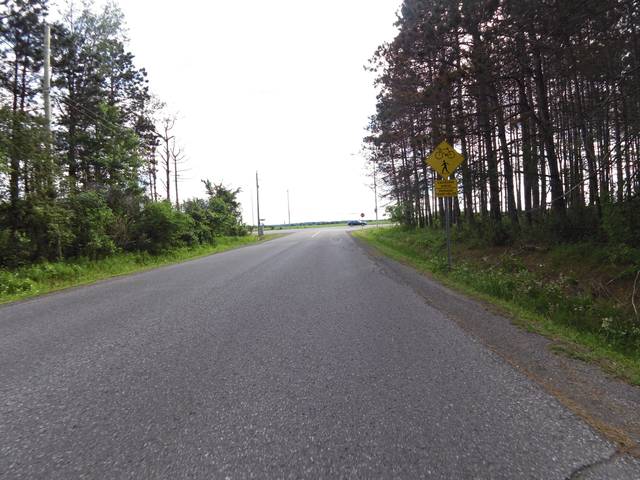
Region: Canada
Coordinates: 45.311, -75.737